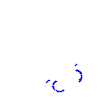
Particle: proton